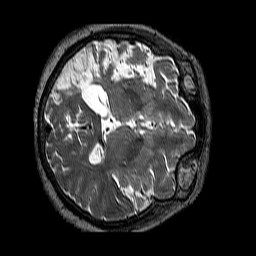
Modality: T2w
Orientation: axial
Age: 62
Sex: female
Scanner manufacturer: siemens
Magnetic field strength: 3 T
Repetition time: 3.2 s
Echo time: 0.354 s